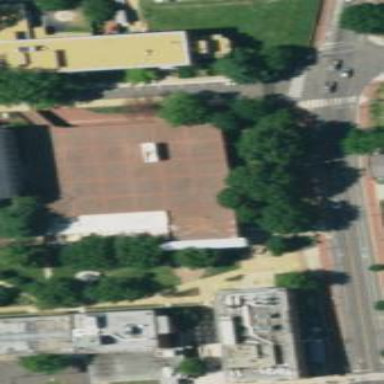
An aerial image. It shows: Building that serves as library.